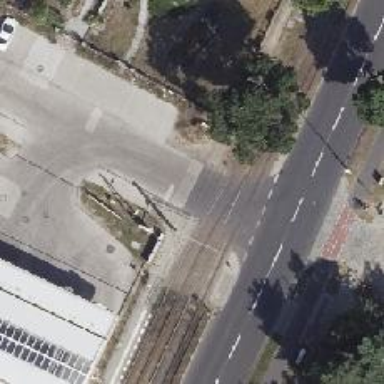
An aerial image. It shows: Unmarked crossing on the road.